Interaction volume radius: 10 \u00c5
Interaction volume height: 45 \u00c5
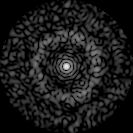
Disorder parameter: 0.8305